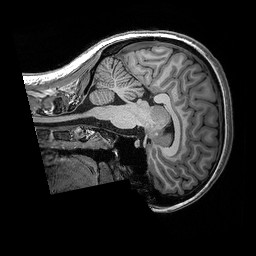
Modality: T1w
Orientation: sagittal
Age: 23
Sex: female